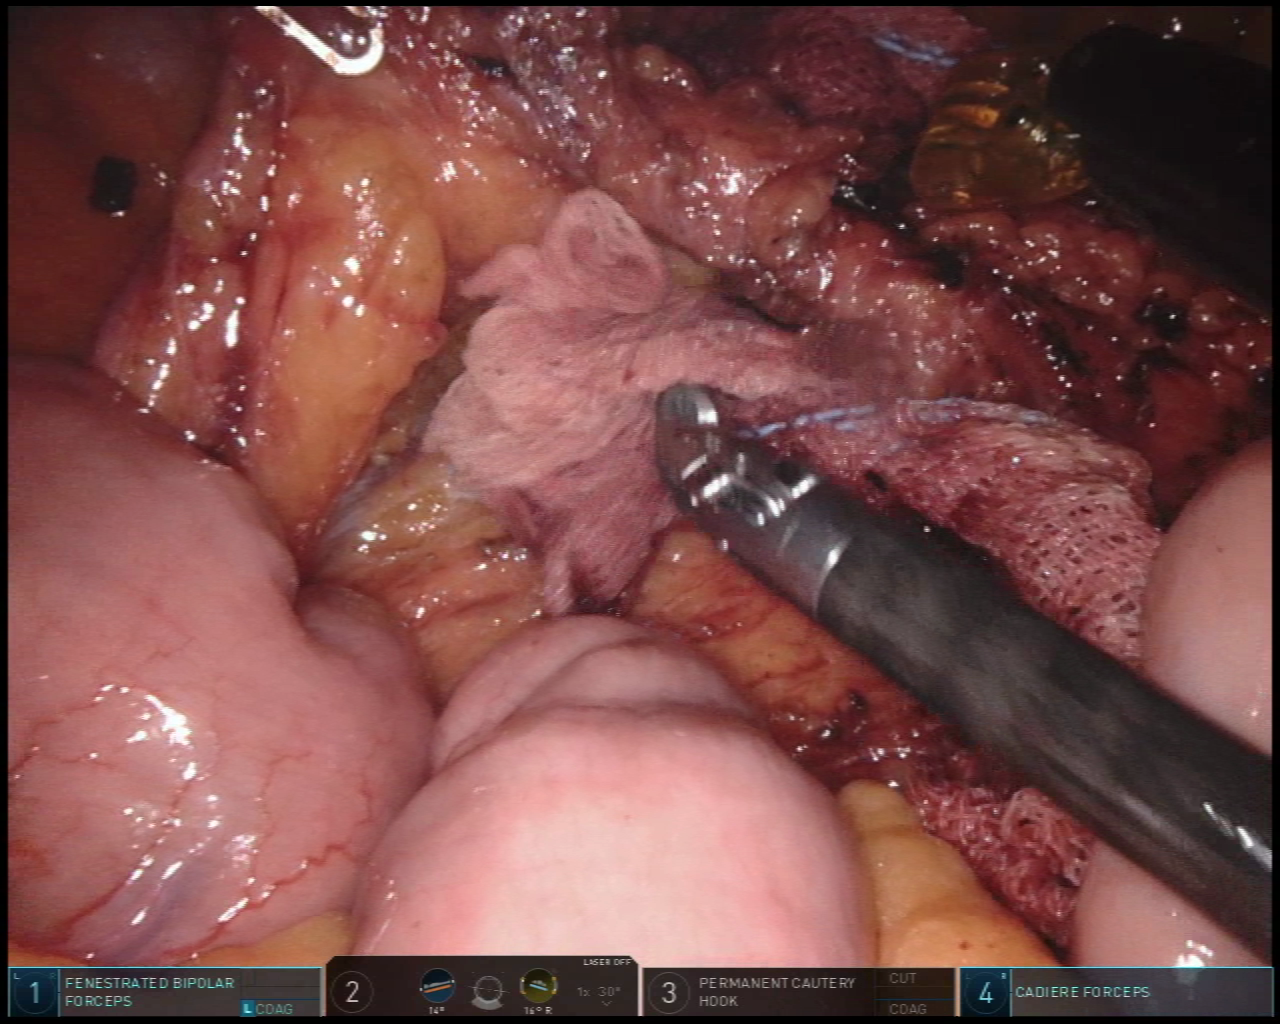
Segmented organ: intestinal_veins
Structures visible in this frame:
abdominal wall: no
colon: no
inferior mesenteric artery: no
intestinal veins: yes
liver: no
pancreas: no
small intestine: yes
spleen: no
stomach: no
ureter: no
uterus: no
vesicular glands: no